RGB frame:
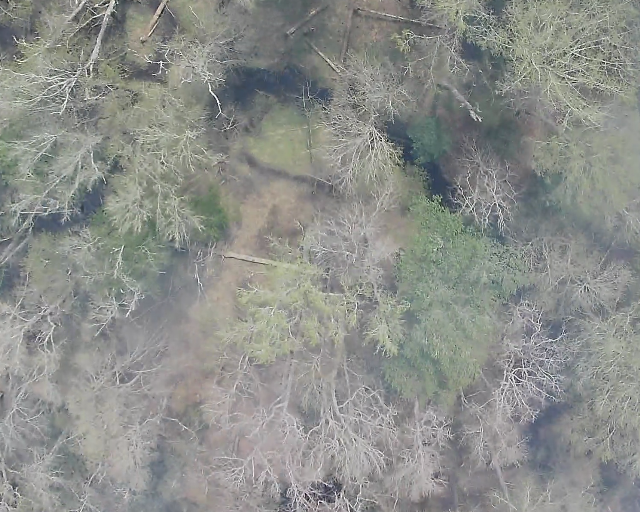
Thermal frame:
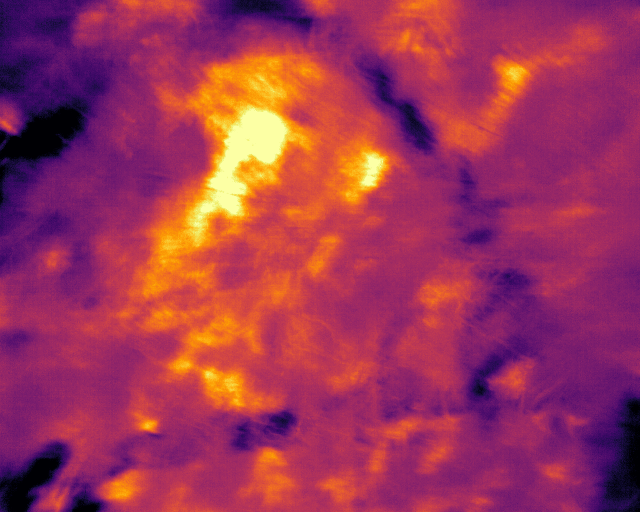
Captured: 2026-02-26 03:45:09
Pixels at or above 80 °C: 0 (fraction of frame: 0)